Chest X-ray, AP view. Patient: 54 years old, sex M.
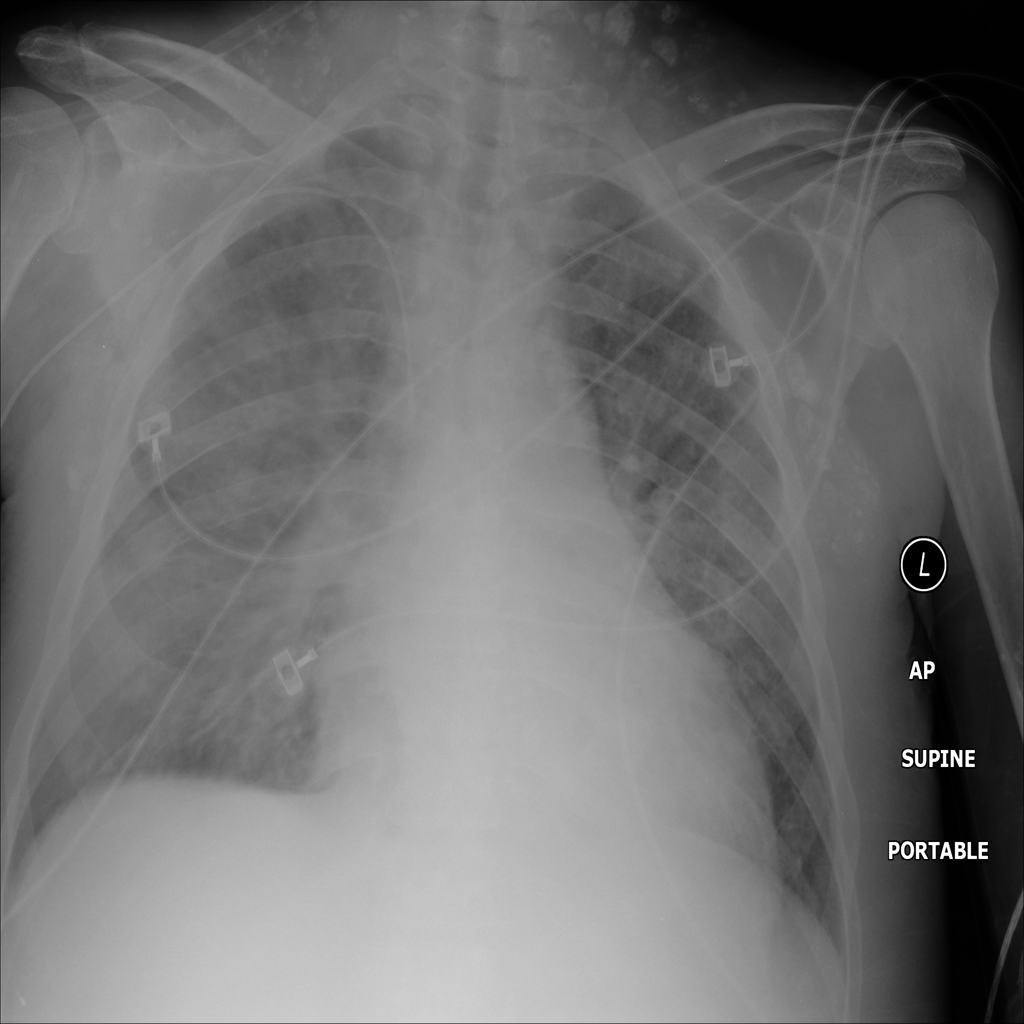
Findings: Effusion, Nodule